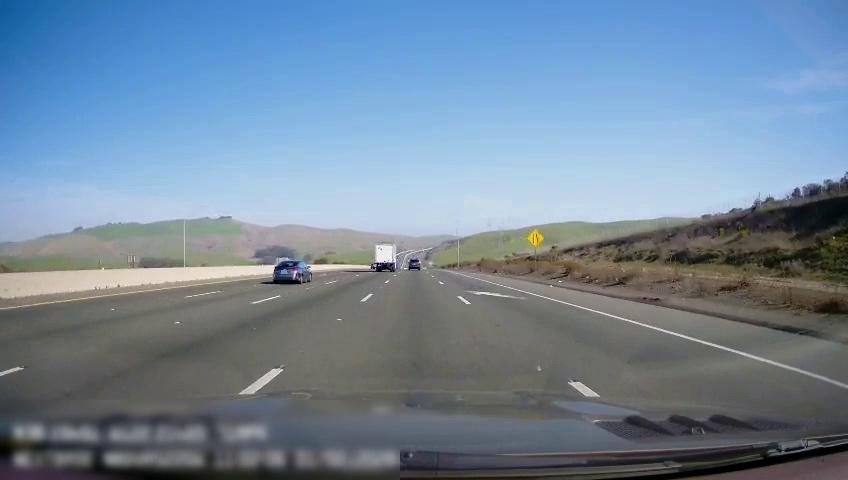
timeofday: Day
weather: Sunny
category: Drivable Space
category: Drivable Space
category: Vehicles | Car
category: Vehicles | Truck
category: Vehicles | SUV
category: Lanes | Alternate Lane
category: Lanes | Alternate Lane
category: Lanes | Alternate Lane
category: Lanes | Current Lane
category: Lanes | Current Lane
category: Lanes | Alternate Lane
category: Traffic | Signs